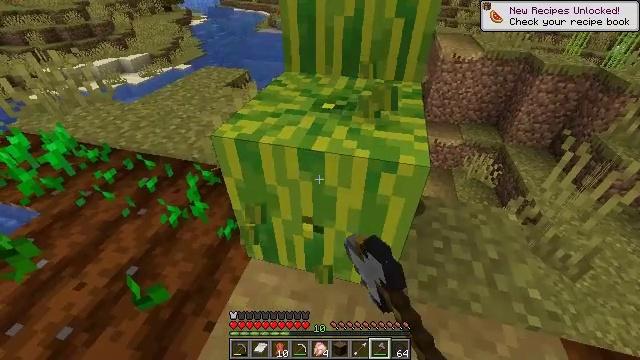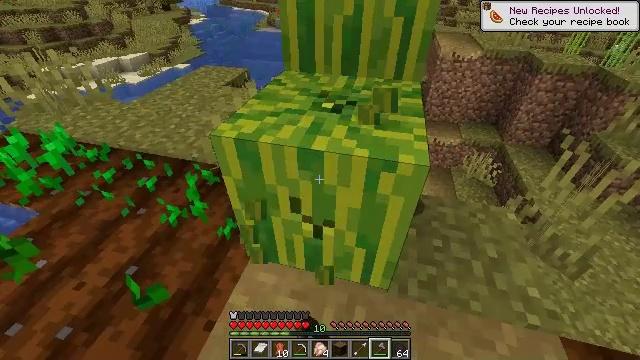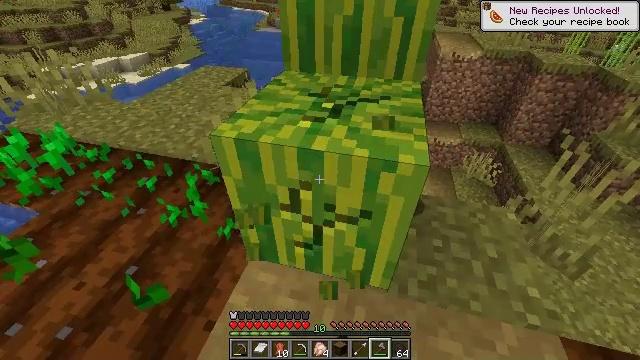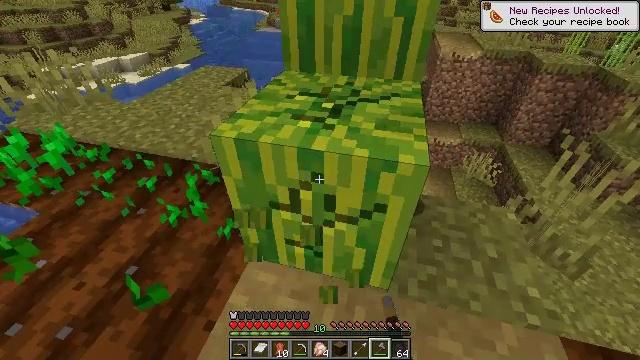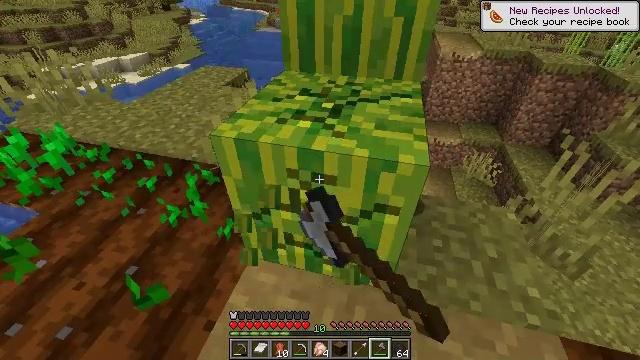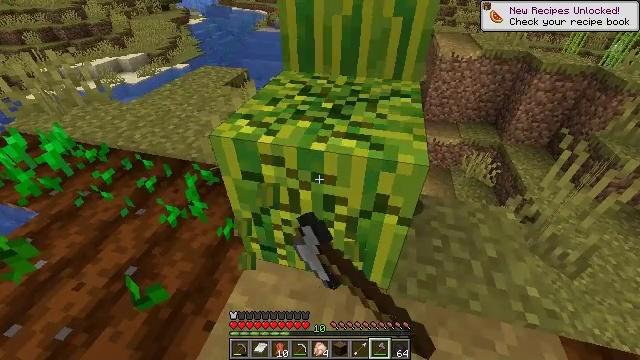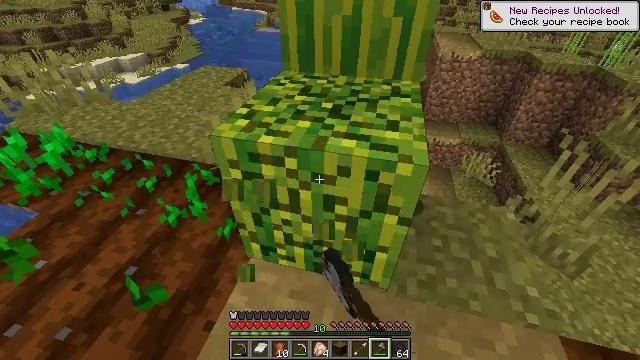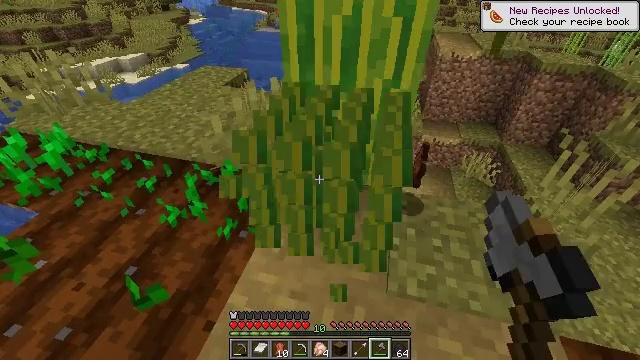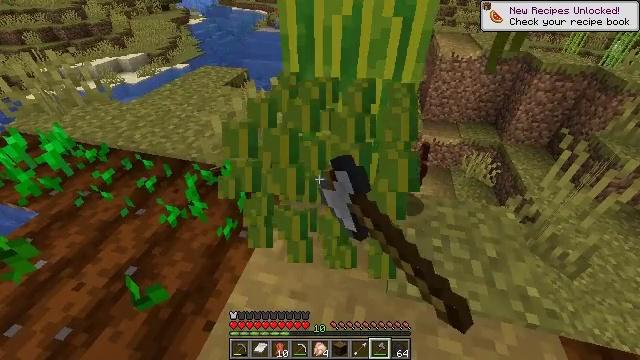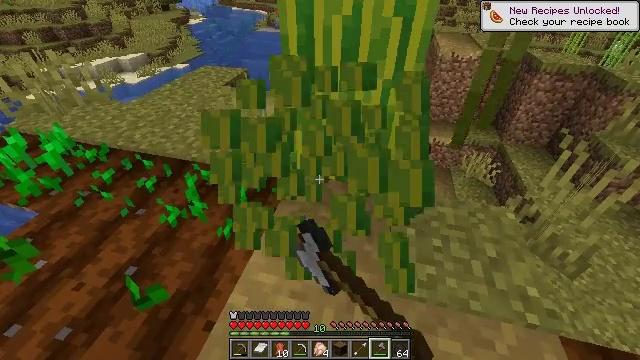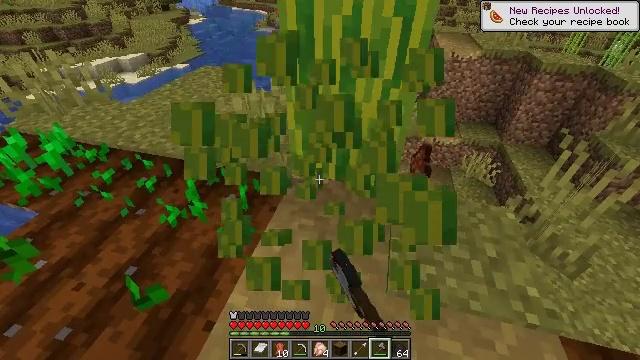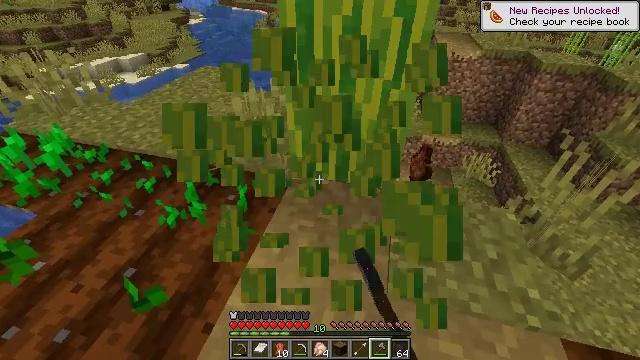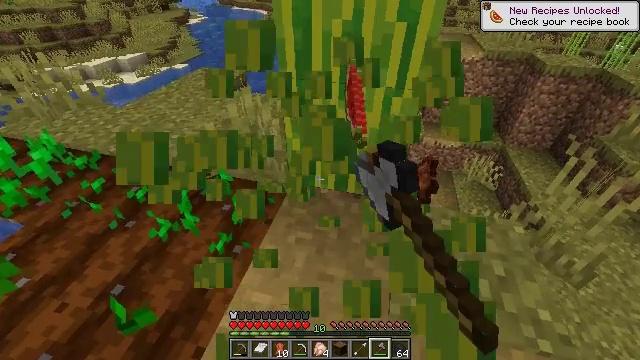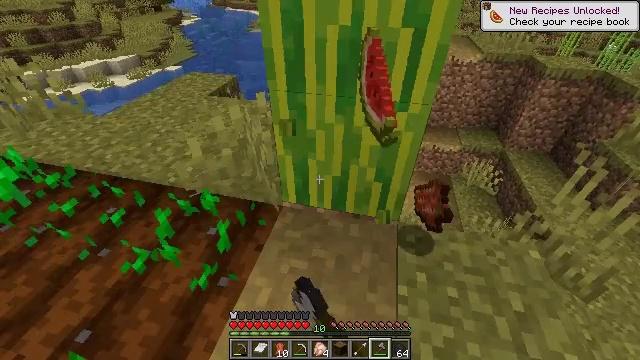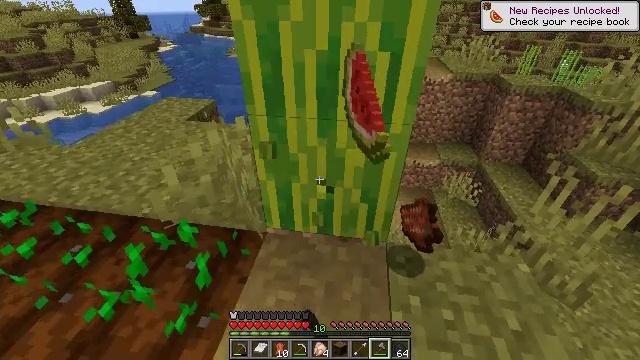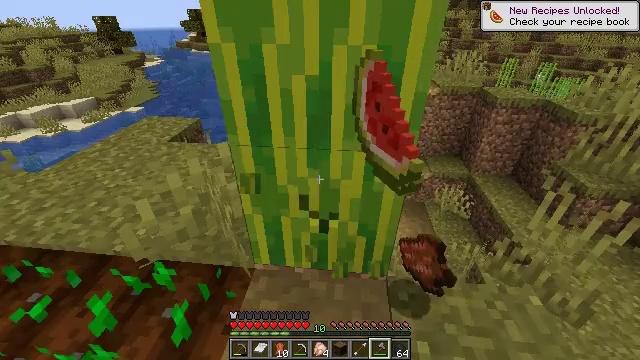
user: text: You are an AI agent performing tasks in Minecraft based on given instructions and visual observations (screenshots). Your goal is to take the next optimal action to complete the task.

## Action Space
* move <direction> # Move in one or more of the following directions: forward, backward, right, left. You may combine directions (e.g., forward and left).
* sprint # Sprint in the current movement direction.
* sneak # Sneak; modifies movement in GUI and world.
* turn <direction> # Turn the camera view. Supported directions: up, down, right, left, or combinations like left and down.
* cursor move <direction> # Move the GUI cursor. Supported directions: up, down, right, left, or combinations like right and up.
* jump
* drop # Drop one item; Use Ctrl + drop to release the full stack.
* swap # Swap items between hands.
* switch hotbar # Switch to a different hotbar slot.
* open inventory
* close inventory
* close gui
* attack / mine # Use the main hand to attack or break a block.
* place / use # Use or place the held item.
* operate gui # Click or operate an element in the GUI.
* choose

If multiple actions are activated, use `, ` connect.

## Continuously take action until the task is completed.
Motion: motion action
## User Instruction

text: Mine a melon block.
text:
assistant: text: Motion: attack / mine
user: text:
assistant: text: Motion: attack / mine
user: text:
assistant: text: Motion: attack / mine
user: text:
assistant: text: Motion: attack / mine
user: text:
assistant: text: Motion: attack / mine
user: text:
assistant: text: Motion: attack / mine
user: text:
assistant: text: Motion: attack / mine
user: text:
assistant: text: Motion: attack / mine
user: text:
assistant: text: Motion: attack / mine
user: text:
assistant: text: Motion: attack / mine
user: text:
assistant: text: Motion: move forward, attack / mine
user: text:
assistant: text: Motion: move forward, attack / mine
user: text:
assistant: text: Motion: move forward, turn right, attack / mine
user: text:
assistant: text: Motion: move forward, turn right and up, attack / mine
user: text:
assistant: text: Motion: turn right and up, attack / mine
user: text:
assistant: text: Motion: attack / mine
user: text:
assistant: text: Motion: attack / mine
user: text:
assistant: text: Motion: attack / mine
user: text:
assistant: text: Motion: attack / mine
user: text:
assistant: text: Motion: attack / mine
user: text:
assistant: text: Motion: attack / mine
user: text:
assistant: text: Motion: attack / mine
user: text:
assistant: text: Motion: attack / mine
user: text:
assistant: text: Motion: attack / mine
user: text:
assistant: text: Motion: attack / mine
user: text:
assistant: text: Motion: attack / mine
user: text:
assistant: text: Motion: attack / mine
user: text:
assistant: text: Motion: attack / mine
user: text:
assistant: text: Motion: turn right and up, attack / mine
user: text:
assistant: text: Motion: turn right and up, attack / mine